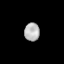
Tissue: lung
Cell type: Epithelial cells
Senescence score: 0.1643
Nuclear area (px): 263
Mean DAPI intensity: 185.897